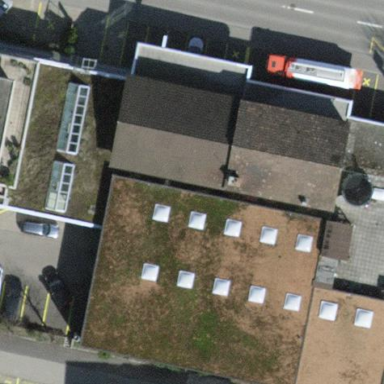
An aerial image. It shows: Car shop building.